Interaction volume radius: 5 \u00c5
Interaction volume height: 15 \u00c5
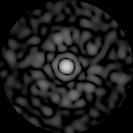
Disorder parameter: 0.7925